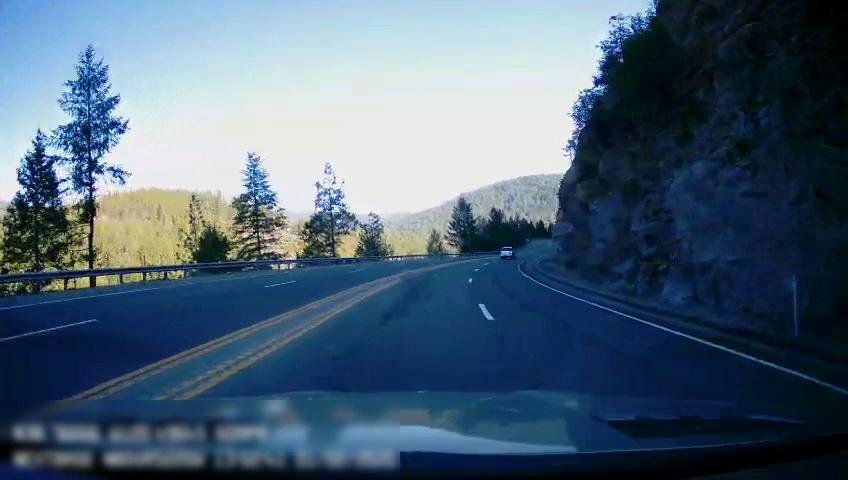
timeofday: Day
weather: Sunny
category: Drivable Space
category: Vehicles | SUV
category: Lanes | Current Lane
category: Lanes | Alternate Lane
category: Lanes | Current Lane
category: Lanes | Alternate Lane
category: Lanes | Opposite Lane
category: Lanes | Opposite Lane
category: Lanes | Opposite Lane
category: Lanes | Opposite Lane